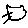
Label: cat